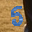
Label: 5